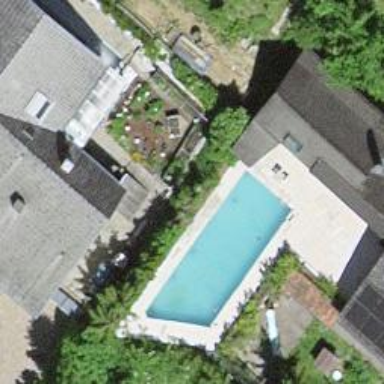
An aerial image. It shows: Swimming pool located in leisure land.